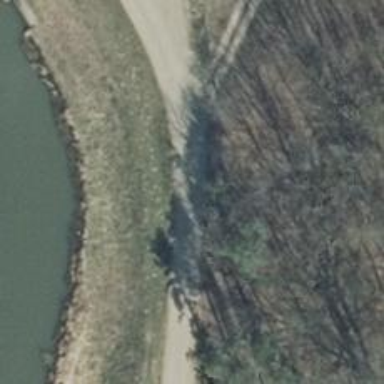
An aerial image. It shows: Gravel track with grade 4 embankment.